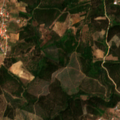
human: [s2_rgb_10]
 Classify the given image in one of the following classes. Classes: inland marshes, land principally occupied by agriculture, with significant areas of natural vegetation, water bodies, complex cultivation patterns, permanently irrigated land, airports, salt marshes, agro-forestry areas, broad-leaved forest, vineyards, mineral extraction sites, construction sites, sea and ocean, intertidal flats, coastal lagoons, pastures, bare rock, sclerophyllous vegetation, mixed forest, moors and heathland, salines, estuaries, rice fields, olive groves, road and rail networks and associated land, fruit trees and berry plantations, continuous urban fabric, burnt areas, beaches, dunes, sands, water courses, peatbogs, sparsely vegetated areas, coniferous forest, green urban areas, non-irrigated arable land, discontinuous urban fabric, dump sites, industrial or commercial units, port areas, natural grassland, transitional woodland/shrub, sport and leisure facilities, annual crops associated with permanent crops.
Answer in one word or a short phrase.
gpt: complex cultivation patterns, broad-leaved forest, transitional woodland/shrub